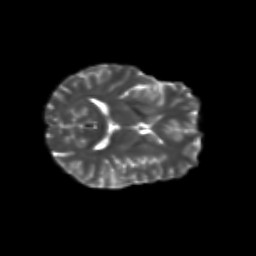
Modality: T2w
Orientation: axial
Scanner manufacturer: siemens
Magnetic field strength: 3 T
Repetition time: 9.2 s
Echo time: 0.084 s